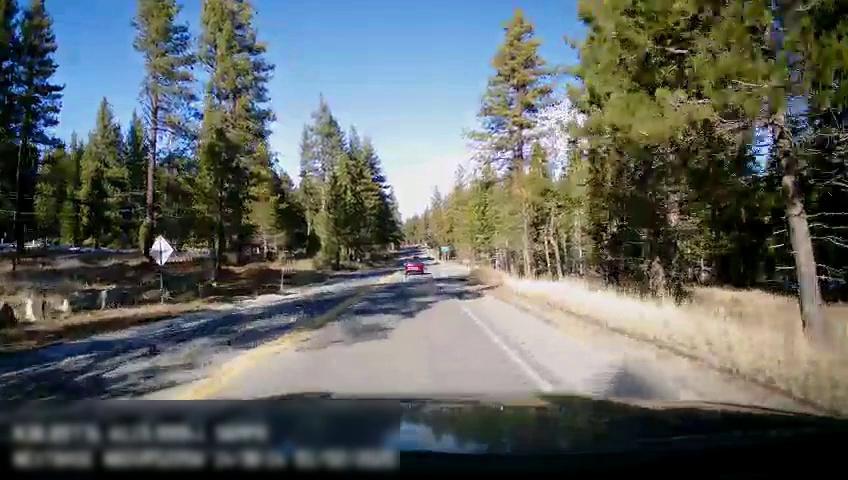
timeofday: Day
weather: Sunny
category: Drivable Space
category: Vehicles | Car
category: Lanes | Opposite Lane
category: Lanes | Current Lane
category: Lanes | Current Lane